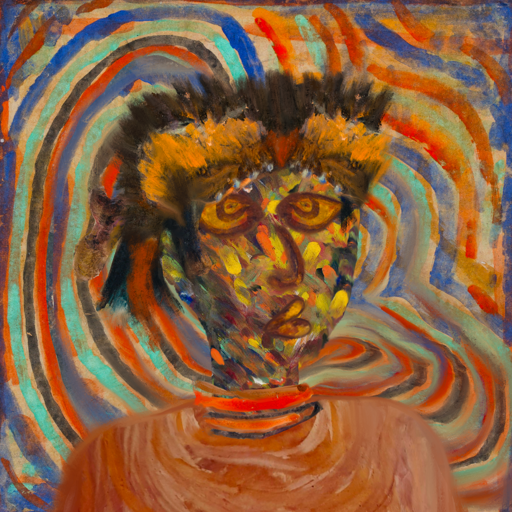
Background: Sisters, Head And Neck Side: An_Impression, Face Side: Comrade, Bust: Pious_Lady, Hair Side: Pipe, Head Accessory: Gypsy_Queen, Second Necklace: Blank, Necklace: Experience, Baby: Blank